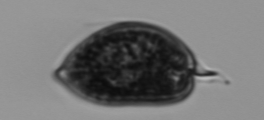
Label: Prorocentrum_micans